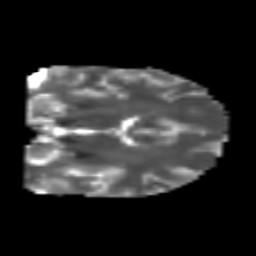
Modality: T2w
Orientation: coronal
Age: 25
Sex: male
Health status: healthy